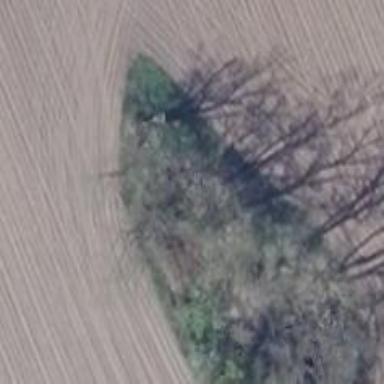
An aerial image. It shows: Single tag "natural: tree."